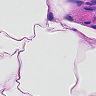
Metastatic tissue present: no